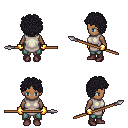
a pixel art fantasy rpg character, female body template, human, dark skin, white tunic, teal pants, raven curly afro hairstyle, gold gloves, maroon shoes, spear, four views (front, back, left, right), 2x2 character sprite sheet, small pixel art, hard edges, no anti-aliasing